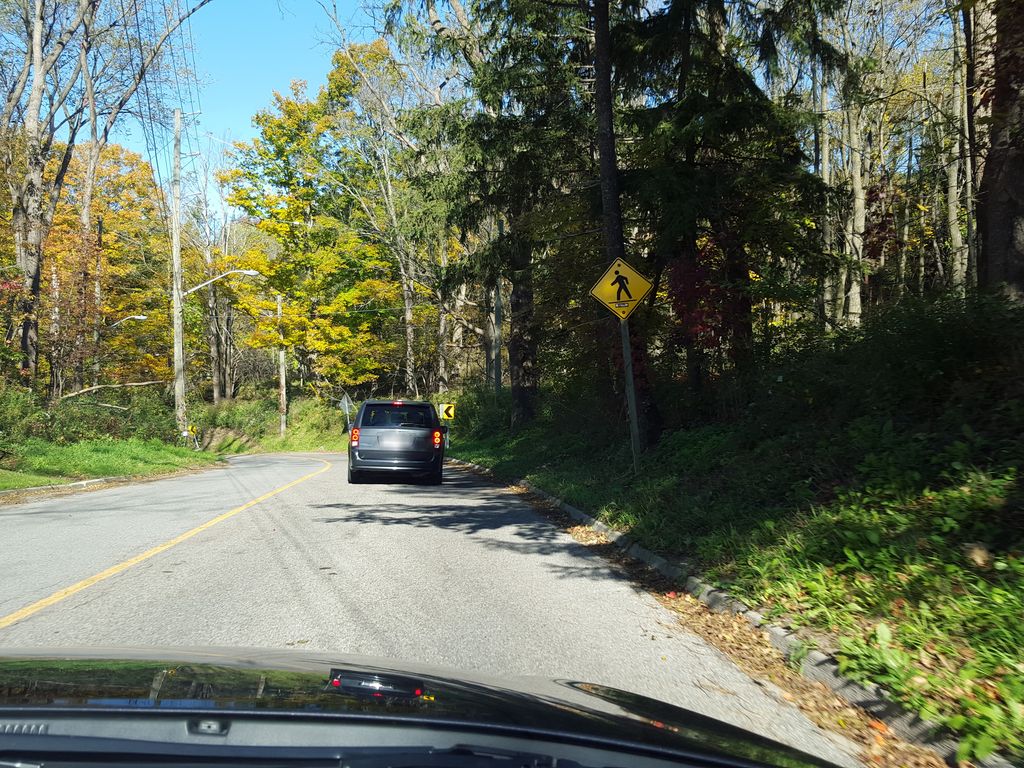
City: hamilton